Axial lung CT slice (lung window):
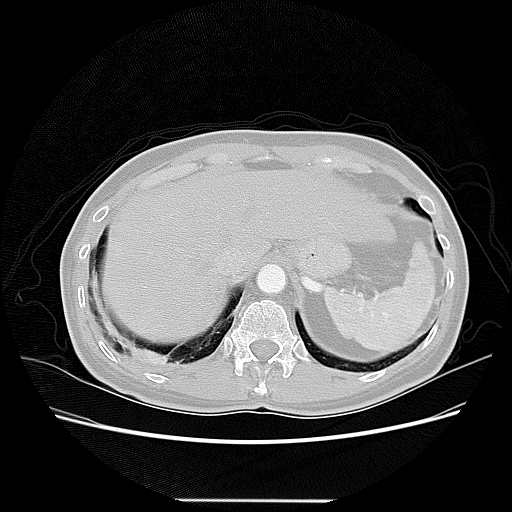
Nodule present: no